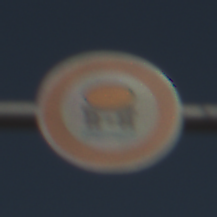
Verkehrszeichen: VerbotFahrzeugeWassergefaehrdenderLadung
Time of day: MorningAfternoon
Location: Outdoor (Suburban)
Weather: Clear
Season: NotSpecified
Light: Natural